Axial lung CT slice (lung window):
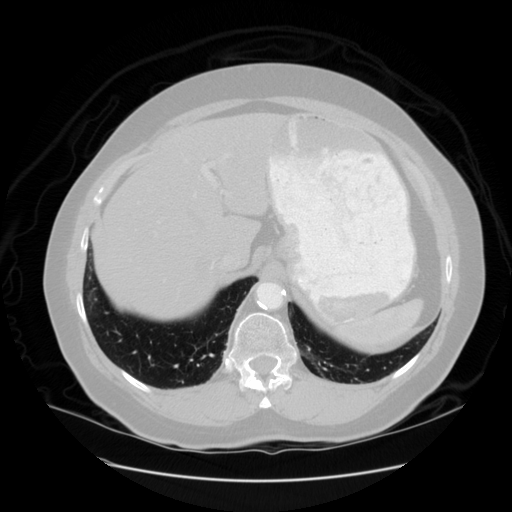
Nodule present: no